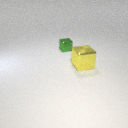
large yellow metal cube in front of small green metal cube